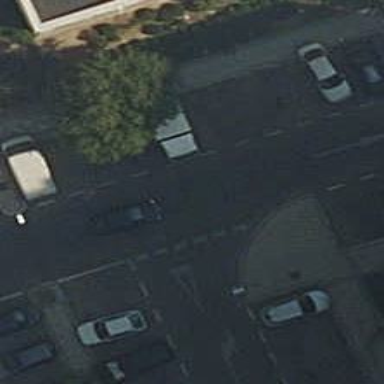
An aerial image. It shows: Road serving as parking aisle.